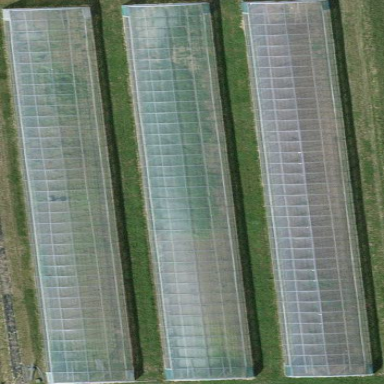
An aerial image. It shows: Greenhouse.